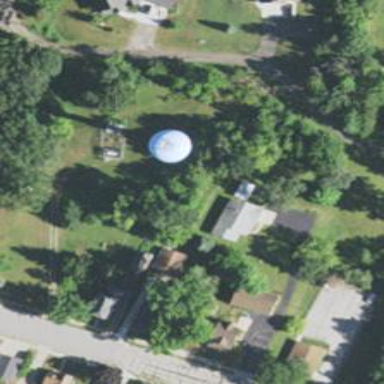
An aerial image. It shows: Water tower that is man-made.